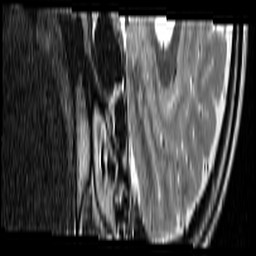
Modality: T2w
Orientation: sagittal
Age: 39
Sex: female
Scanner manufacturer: siemens
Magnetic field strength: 3 T
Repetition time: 7 s
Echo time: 0.085 s